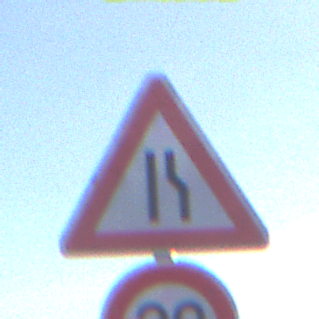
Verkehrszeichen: EinseitigVerengteFahrbahnRechts
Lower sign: Geschwindigkeit20
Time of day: MorningAfternoon
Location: Outdoor (RoadRail)
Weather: PartlyCloudy
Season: NotSpecified
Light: Natural